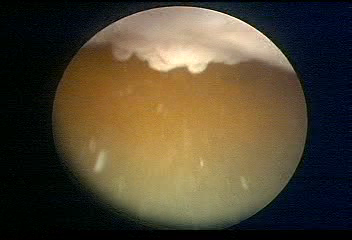
Modality: WLC
Class: Malignant
Subclass: LowGradePapillary
Lesion: L1
Stage: Ta
Morphology: Papillary
Bladder cancer association: Yes
Annotated structures: Tumor